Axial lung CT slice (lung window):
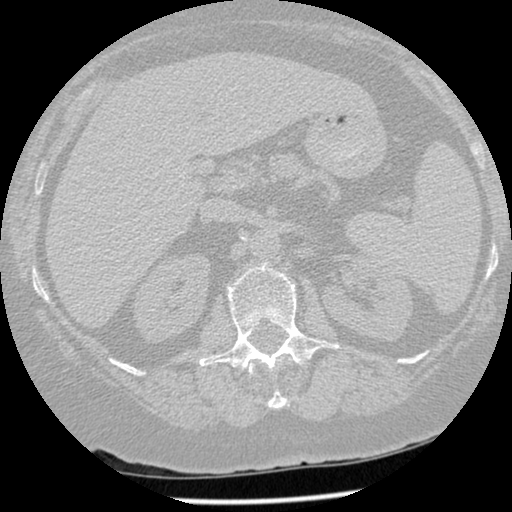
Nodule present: no